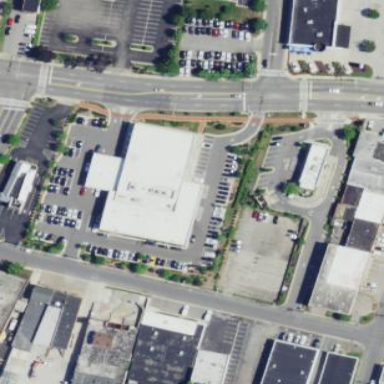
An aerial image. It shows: Building that houses car shop.